Question: This problem has been driving me crazy, hopefully someone out there knows the answer as I couldn't find one searching around.
I am trying to access a web service in one of our legacy vb6 apps with the following:
'''
Dim xmlHttpRequest As MSXML2.ServerXMLHTTP
Dim xmlParameters As String
Dim timeOutValue As Long
timeOutValue = 300 * 1000&
xmlParameters = "TradingPartnerName=" + inTradingPartnerName
Set xmlHttpRequest = New MSXML2.ServerXMLHTTP
xmlHttpRequest.Open "POST", urlString, False
xmlHttpRequest.setRequestHeader "Content-Type", "application/x-www-form-urlencoded"
xmlHttpRequest.setRequestHeader "Host", "xa-2k8:2016/"
xmlHttpRequest.setTimeouts timeOutValue, timeOutValue, timeOutValue, timeOutValue
xmlHttpRequest.sEnd (xmlParameters)
'''
It essentially makes the api call with the parameter "TradingPartnerName" with a value (in this case "DSSI"). It will then return a JSON result which gets parsed out later on.
What I get back from looking at wireshark is the following:

All of the right data is there...
When I look at xmlHttpRequest.responseText after the send (or decode .responseBody) I get the following:
'''
ResponseText : "{"$id":"1","TradingPartnerInformation":{"$id":"2","$values":[{"$id":"3","TradingPartnerKey":1,"TpName":"DSSI","SenderIdQualifier":"12","SenderId":"(removed)","ReceiverIdQualif"
'''
It truncates at 429 char's every time
Here is the content type being sent back:
Content-Type - application/json; charset=utf-8
Am I doing something wrong? Or is it a bug in the library? I also tried with WinHTTP 5.1 and got the exact result.
From all the other examples I saw on stackoverflow, people were missing data in their wireshark analysis as well. In my case, I see all the right data being returned, so I just don't get why it is getting truncated.
Thanks in advance for any help with this!
EDIT:
I played with the encoding digging deeper into GSerg's suggestion... and found using different decode types has different results when I convert responseBody from binary to a string.
With the following method:
'''
Function BinaryToString(ByVal Binary)
BinaryToString = ""
Dim BinaryStream
Set BinaryStream = CreateObject("ADODB.Stream")
BinaryStream.Type = 1 '--- adTypeBinary
BinaryStream.Open
BinaryStream.Write Binary
BinaryStream.Position = 0
BinaryStream.Type = 2 '--- adTypeText
BinaryStream.Charset = (UTF-8 or ASCII)
BinaryToString = BinaryStream.ReadText
End Function
'''
If I make the charset "UTF-8" I get the following:
'''
"{"$id":"1","TradingPartnerInformation":{"$id":"2","$values":[{"$id":"3","TradingPartnerKey":1,"TpName":"DSSI","SenderIdQualifier":"12","SenderId":"(removed)","ReceiverIdQua
'''
If I make the charset "ASCII" I get the following:
'''
"{"$id":"1","TradingPartnerInformation":{"$id":"2","$values":[{"$id":"3","TradingPartnerKey":1,"TpName":"DSSI","SenderIdQualifier":"12","SenderId":"(removed)","ReceiverIdQualifier":"12","ReceiverId":"(removed)","ElementSeparator":"*","SubElementSea"
'''
So, it seems it is an encoding problem, but still not getting the full result set when switching to ASCII
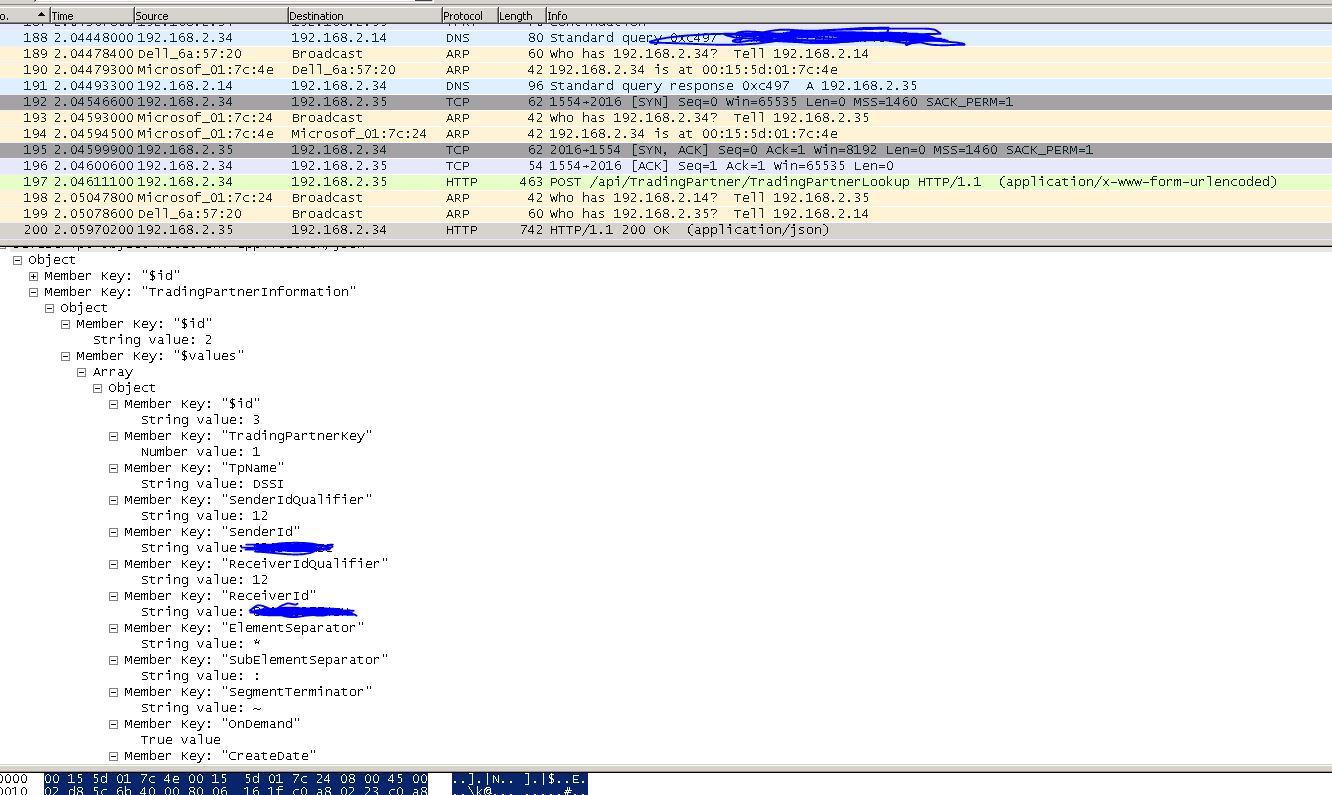
Answer: It was a limitation of the vb6 debugger itself. It was not displaying the full response even though it was in fact there if I outputted to a message box or file.
<URL> helped draw this conclusion